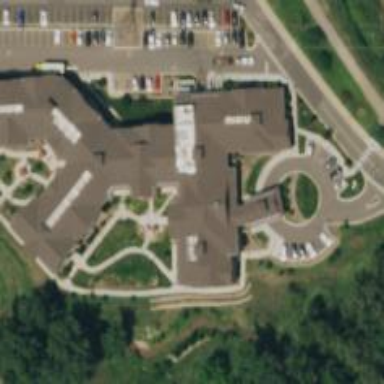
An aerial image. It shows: Hospital providing healthcare services.